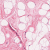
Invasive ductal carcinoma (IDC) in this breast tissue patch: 0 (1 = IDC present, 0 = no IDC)